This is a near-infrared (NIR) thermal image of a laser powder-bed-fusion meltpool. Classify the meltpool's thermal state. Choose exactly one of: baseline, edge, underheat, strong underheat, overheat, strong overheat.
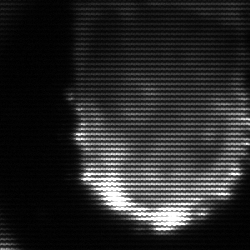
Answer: baseline